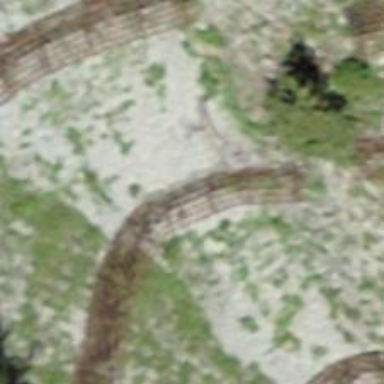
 designed to mitigate snow accumulations in specific area."